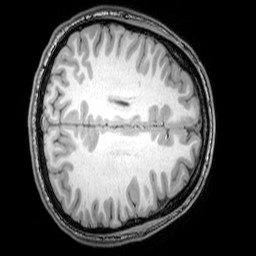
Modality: T1w
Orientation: axial
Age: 21
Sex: male
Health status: healthy
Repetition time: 0.081 s
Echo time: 0.037 s